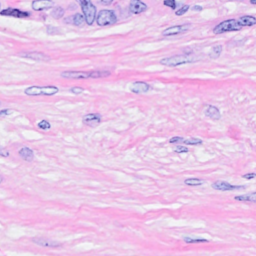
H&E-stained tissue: Breast